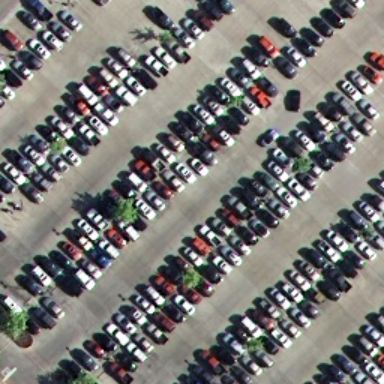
Lots of cars parked in lines in the parking lot .